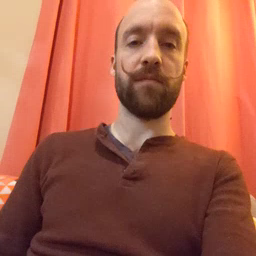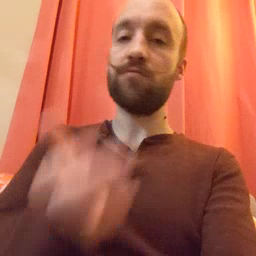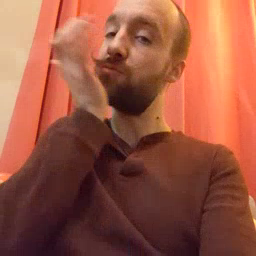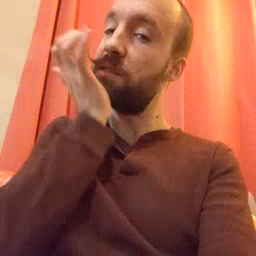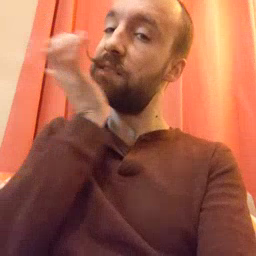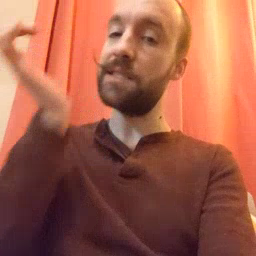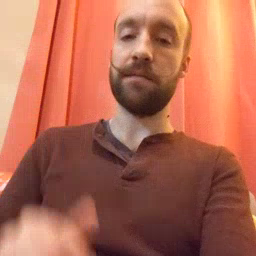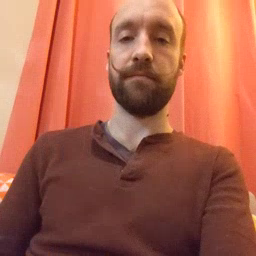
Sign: grass